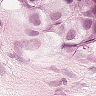
Metastatic tissue present: yes